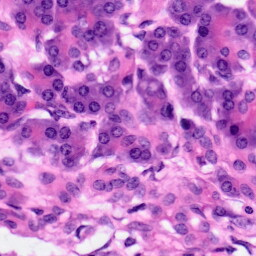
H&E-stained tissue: Pancreatic